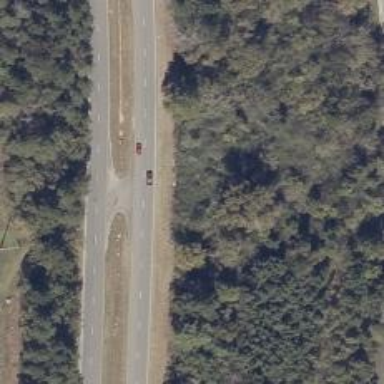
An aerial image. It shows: Trunk link highway with asphalt surface.